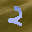
Label: 2